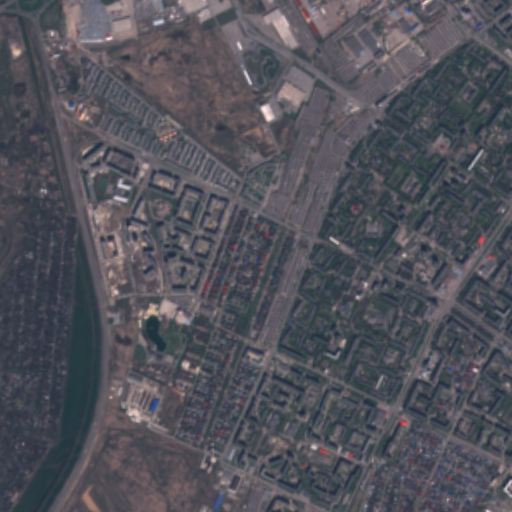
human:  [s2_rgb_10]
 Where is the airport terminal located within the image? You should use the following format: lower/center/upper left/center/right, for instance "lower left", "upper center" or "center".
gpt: The airport terminal is located in the lower left of the image.
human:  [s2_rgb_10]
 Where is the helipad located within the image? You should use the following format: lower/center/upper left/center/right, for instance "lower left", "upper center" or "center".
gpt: The helipad is located in the lower left of the image.
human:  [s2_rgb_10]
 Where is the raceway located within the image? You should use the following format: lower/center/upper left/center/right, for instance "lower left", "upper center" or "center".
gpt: The raceway is located in the upper center of the image.
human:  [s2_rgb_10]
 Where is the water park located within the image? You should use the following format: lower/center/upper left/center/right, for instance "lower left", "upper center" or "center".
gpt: The water park is located in the center of the image.
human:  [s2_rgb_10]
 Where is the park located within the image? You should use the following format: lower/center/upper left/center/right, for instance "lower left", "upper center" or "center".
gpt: There is no park in the image.